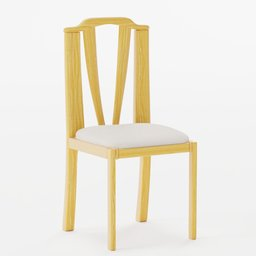
Label: furniture